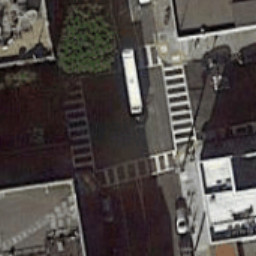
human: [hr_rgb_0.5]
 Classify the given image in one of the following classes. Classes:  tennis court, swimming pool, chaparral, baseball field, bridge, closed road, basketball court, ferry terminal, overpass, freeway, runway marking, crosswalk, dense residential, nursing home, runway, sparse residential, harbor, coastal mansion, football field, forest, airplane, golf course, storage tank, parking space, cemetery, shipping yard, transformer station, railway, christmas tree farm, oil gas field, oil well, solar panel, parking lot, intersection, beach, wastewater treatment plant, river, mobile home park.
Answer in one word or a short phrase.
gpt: crosswalk